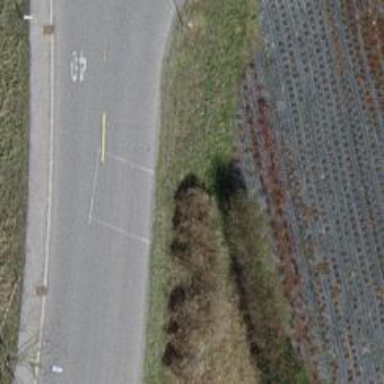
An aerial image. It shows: Uncontrolled zebra crossing with white markings on the road.